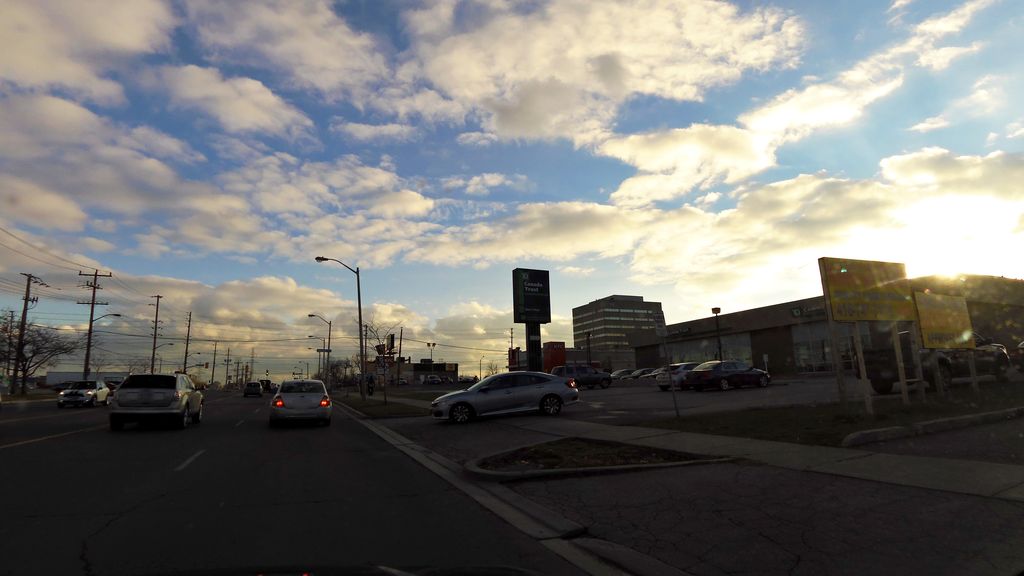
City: toronto